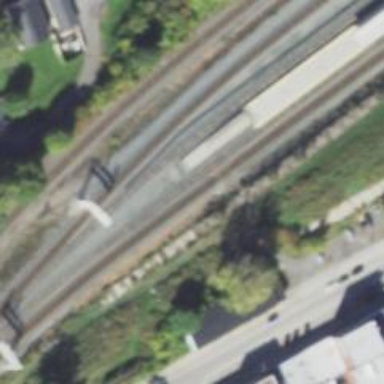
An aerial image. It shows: Railway level crossing.